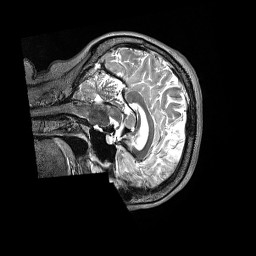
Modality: T2w
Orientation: sagittal
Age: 51
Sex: female
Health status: ill
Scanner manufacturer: siemens
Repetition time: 3.2 s